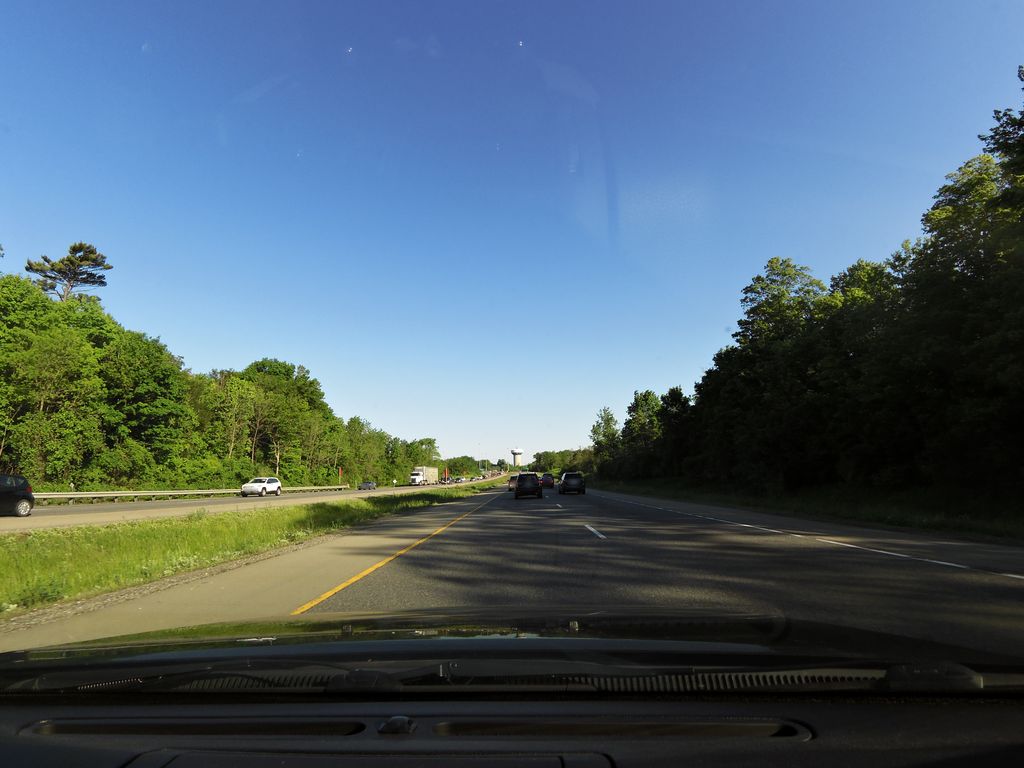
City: kitchener-waterloo